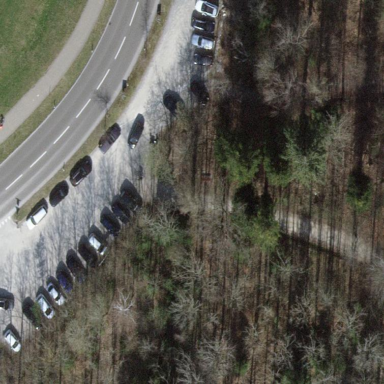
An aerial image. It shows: Parking area with surface.